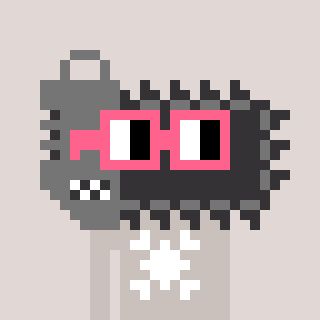
a pixel art character with square pink glasses, a chainsaw-shaped head and a foggrey-colored body on a warm background